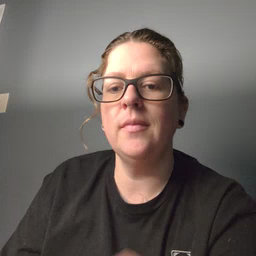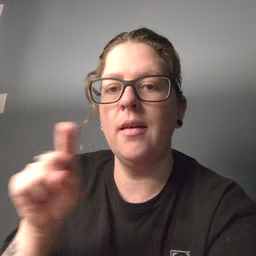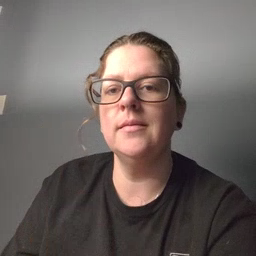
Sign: closet